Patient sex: M
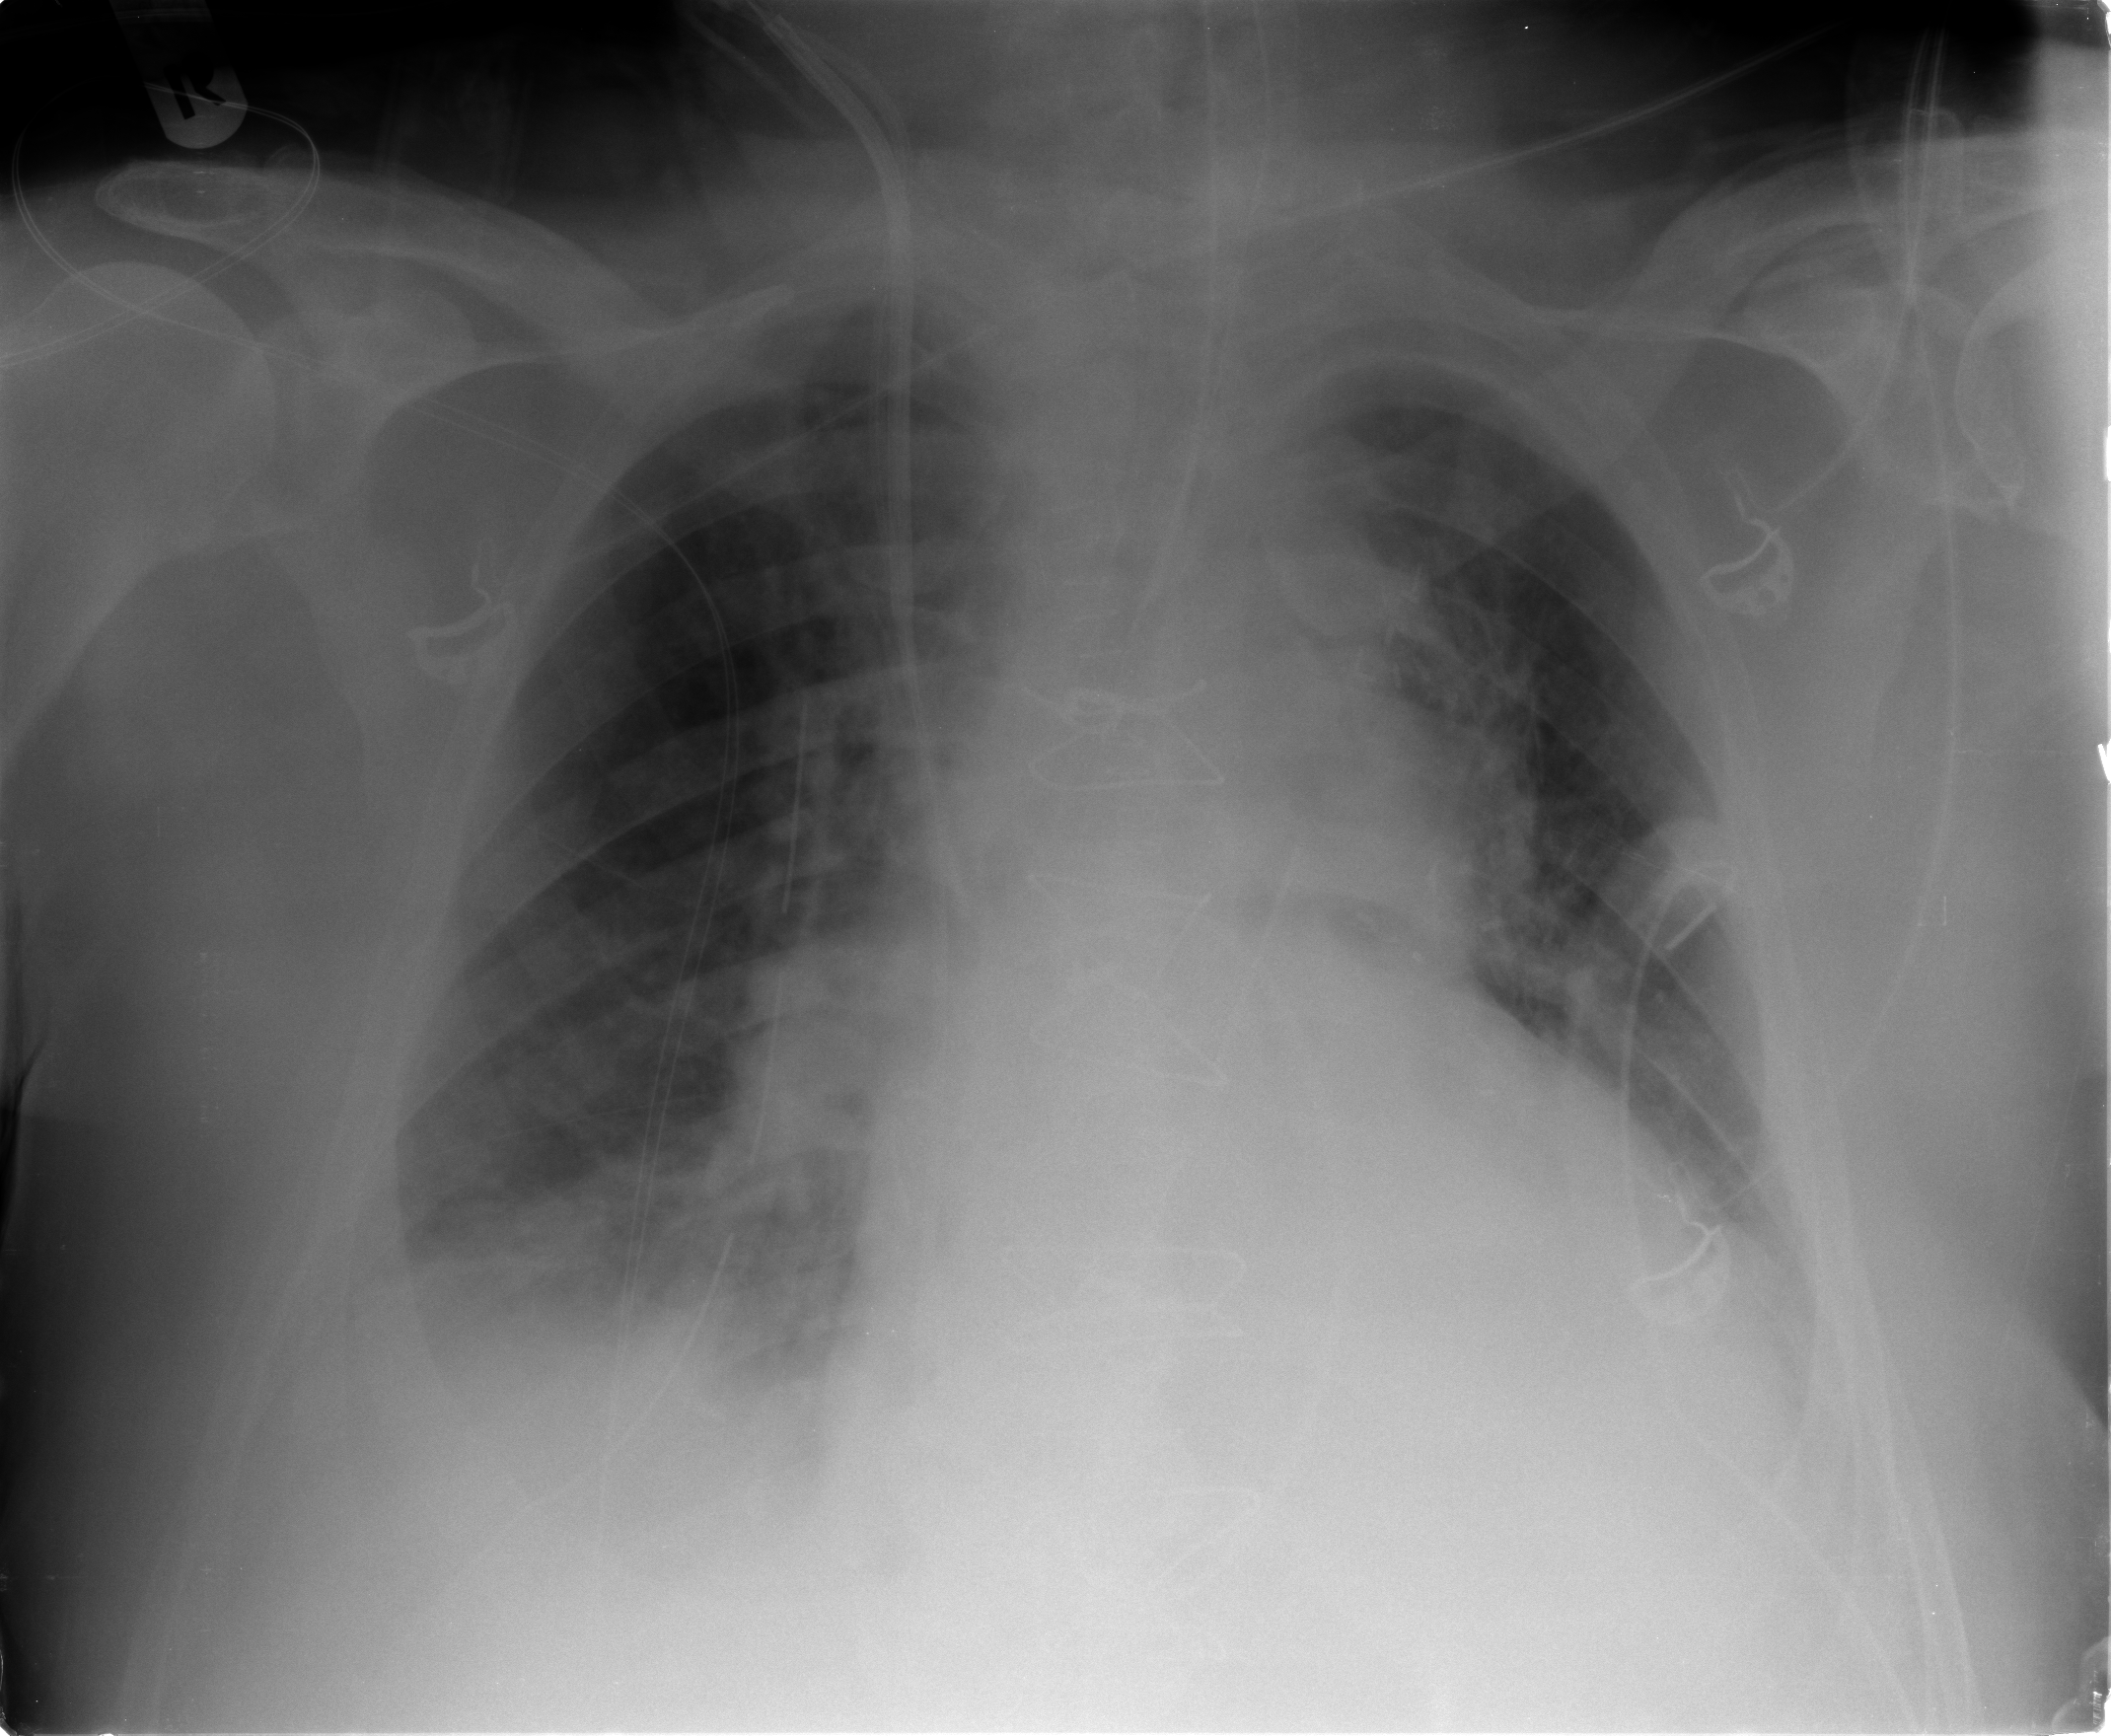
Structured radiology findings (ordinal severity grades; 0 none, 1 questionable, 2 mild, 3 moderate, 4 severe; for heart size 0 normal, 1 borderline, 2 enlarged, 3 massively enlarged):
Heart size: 2
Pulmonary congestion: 2
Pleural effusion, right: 2
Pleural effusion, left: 2
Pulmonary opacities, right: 3
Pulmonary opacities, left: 2
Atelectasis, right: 2
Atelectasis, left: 2